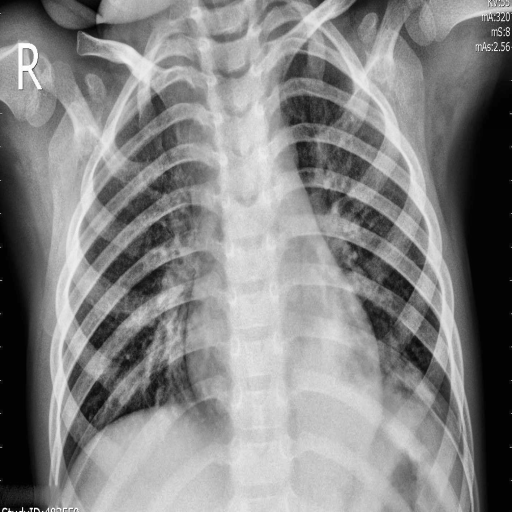
Finding: PNEUMONIA